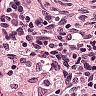
Metastatic tissue present: no